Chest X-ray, PA view. Patient: 54 years old, sex M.
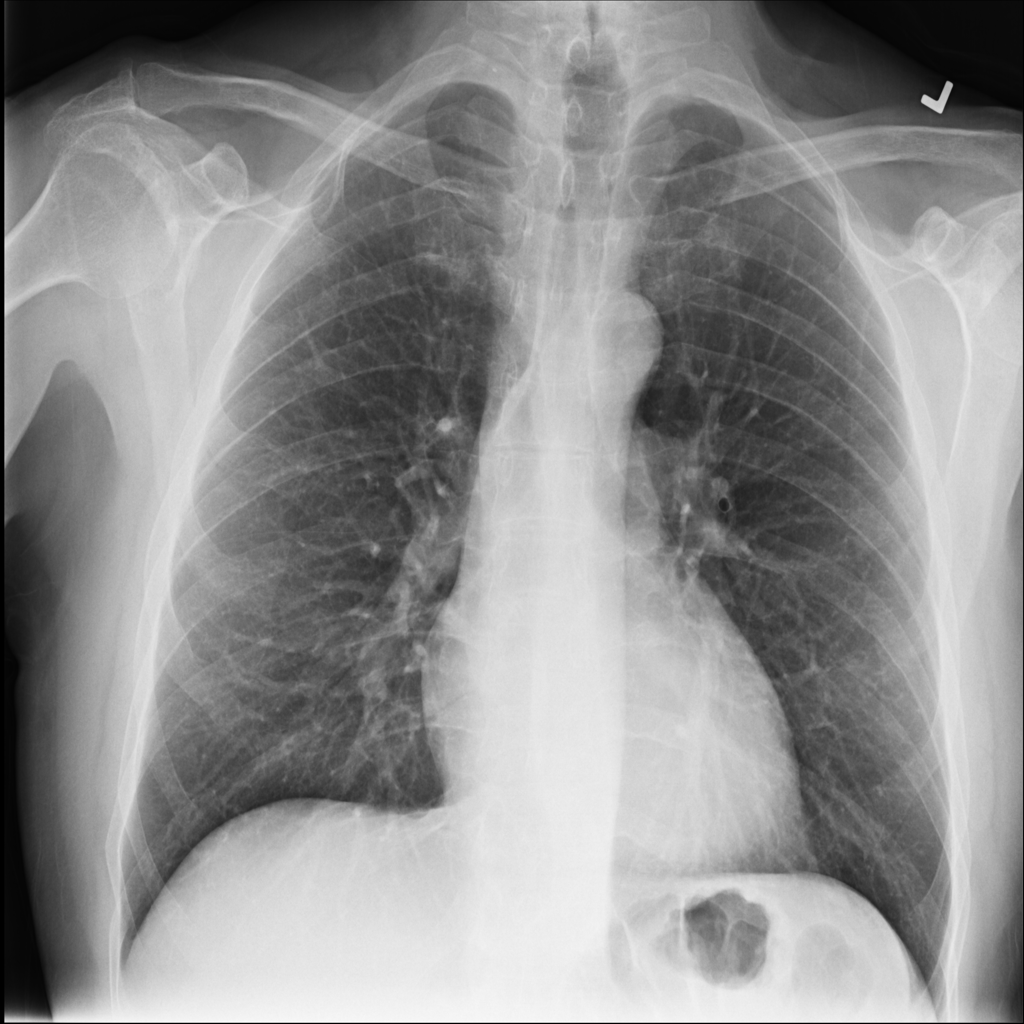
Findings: No Finding